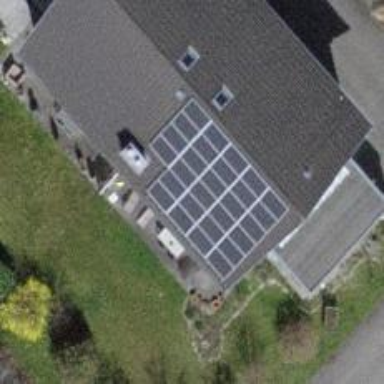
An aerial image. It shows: Solar power generator using photovoltaic method with solar photovoltaic panel types.